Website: home-depot
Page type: delivery-shipping
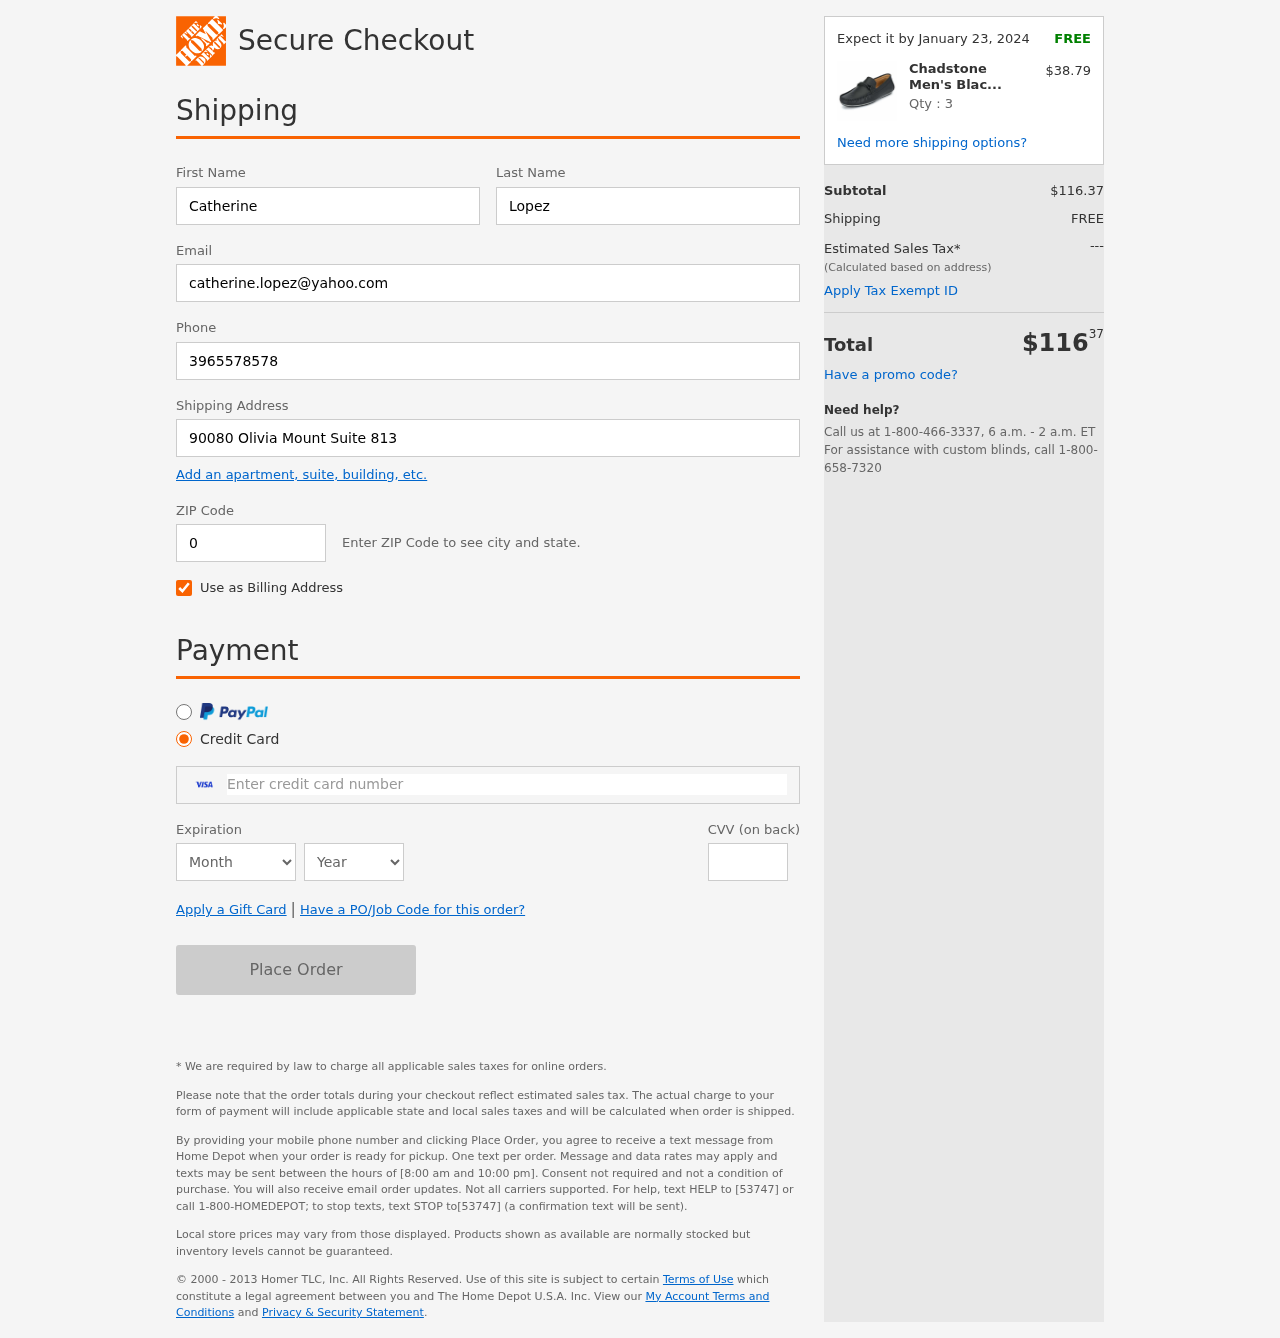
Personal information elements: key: PII_CARD_CVV
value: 823
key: PII_CARD_EXPIRY_MONTH
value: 07
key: PII_CARD_EXPIRY_YEAR
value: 29
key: PII_CARD_NUMBER
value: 4614 7417 0707 9975
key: PII_EMAIL
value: catherine.lopez@yahoo.com
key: PII_FIRSTNAME
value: Catherine
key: PII_LASTNAME
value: Lopez
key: PII_PHONE
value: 3965578578
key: PII_POSTCODE
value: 06318
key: PII_STREET
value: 90080 Olivia Mount Suite 813
Product elements: key: PRODUCT1_NAME
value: Chadstone Men's Black Loafers-10 UK (44 EU) (CH 110)
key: PRODUCT1_PRICE
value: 38.79
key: PRODUCT1_QUANTITY
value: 3
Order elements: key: ORDER_DELIVERY_DATE
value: Expect it by January 23, 2024
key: ORDER_SUBTOTAL
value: $116.37
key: ORDER_SHIPPING_COST
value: FREE
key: ORDER_TOTAL
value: $11637